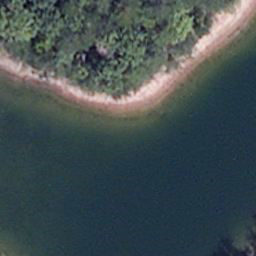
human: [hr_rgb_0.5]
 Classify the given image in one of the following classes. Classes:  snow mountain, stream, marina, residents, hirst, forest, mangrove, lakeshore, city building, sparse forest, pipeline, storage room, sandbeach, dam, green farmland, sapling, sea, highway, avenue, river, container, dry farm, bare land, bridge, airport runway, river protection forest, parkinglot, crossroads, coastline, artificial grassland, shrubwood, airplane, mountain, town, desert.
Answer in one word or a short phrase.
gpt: lakeshore